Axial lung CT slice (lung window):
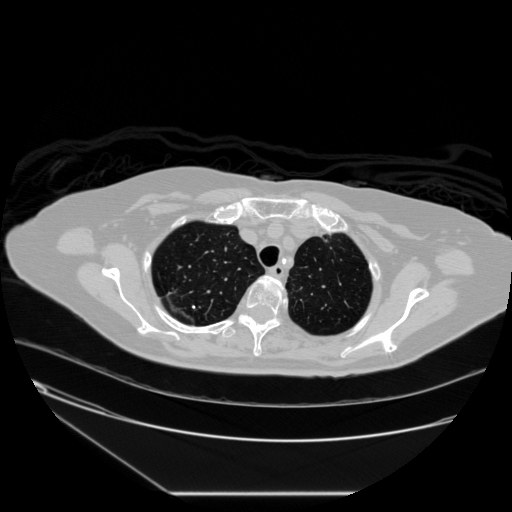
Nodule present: no